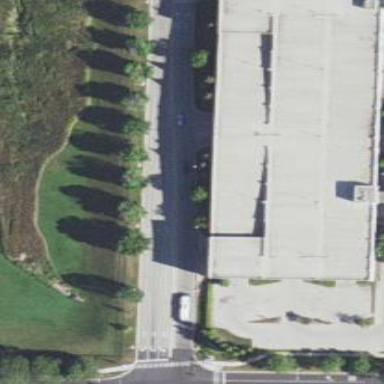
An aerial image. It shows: Multi-storey parking building.